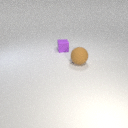
large brown rubber sphere to the right of small purple rubber cube